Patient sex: M
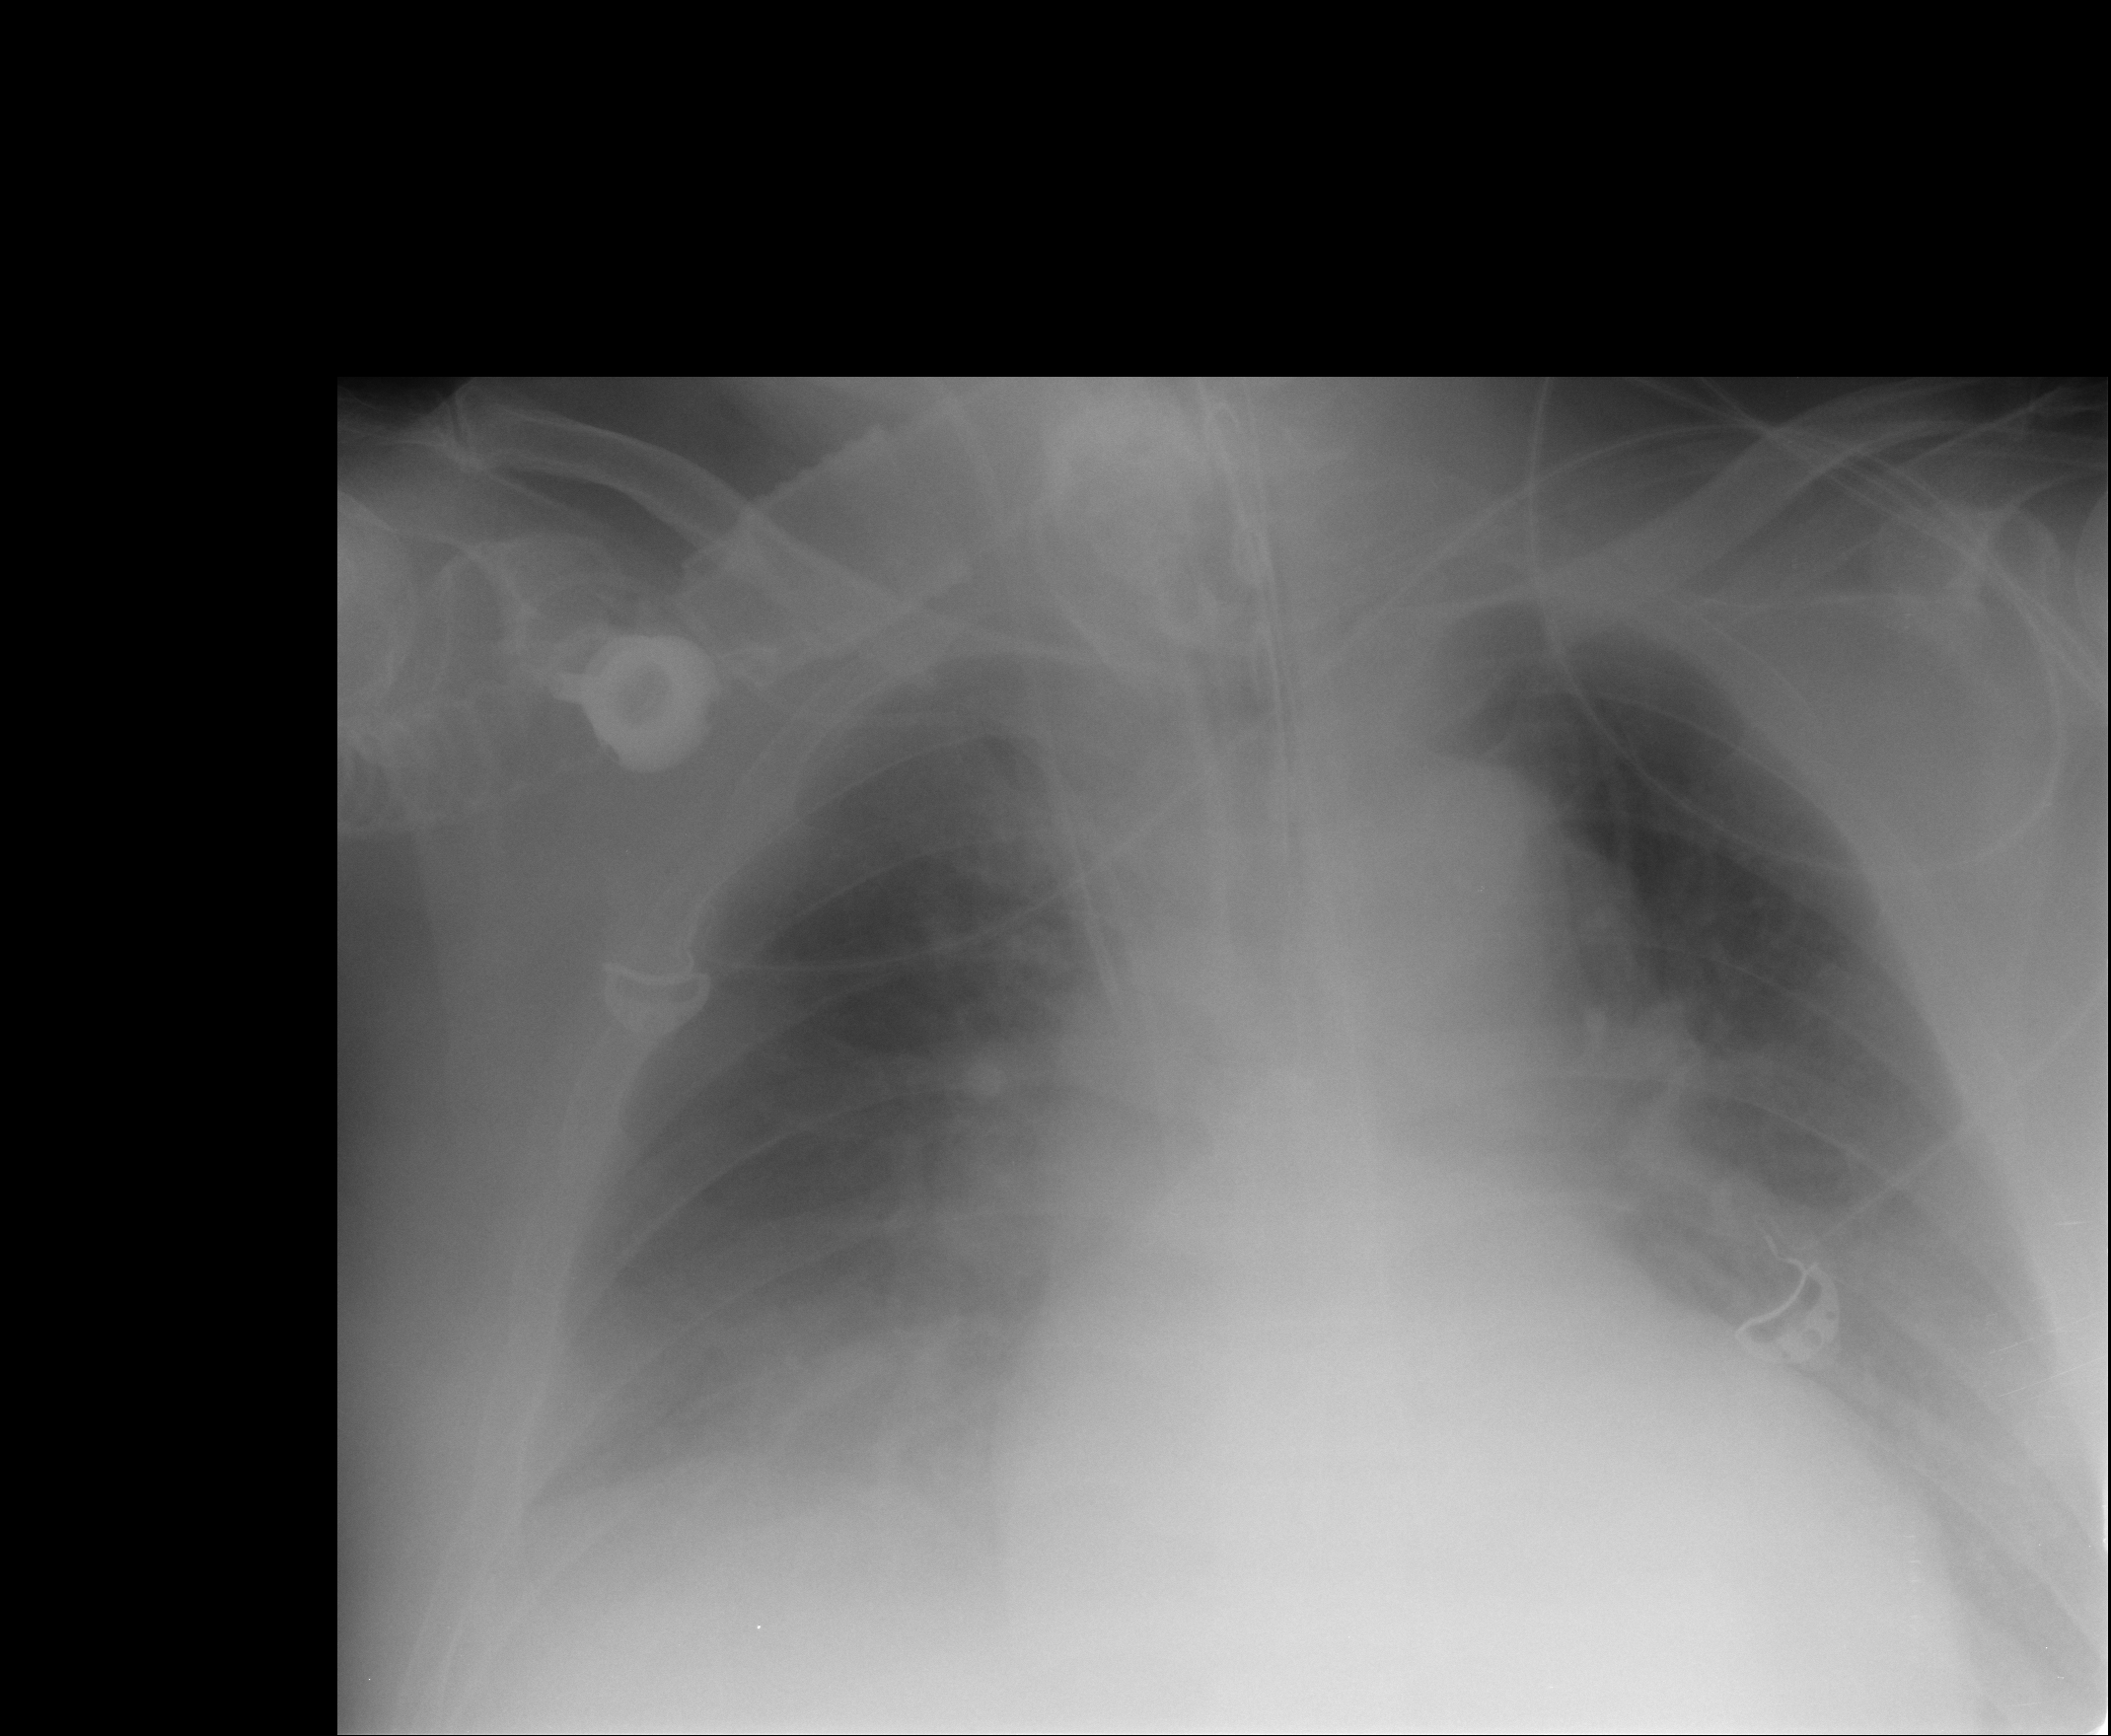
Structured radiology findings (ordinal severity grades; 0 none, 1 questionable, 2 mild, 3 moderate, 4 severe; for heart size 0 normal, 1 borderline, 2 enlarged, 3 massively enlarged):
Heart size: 2
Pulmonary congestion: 3
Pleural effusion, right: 2
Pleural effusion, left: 2
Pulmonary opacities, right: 2
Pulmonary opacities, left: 2
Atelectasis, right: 2
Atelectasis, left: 2